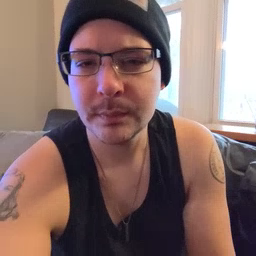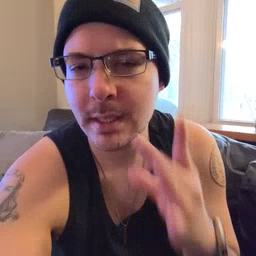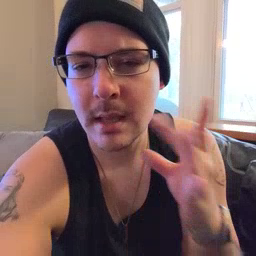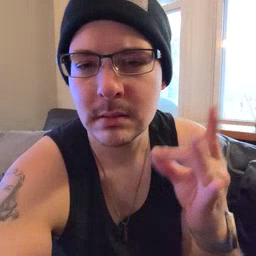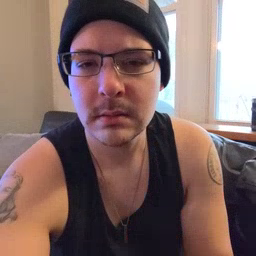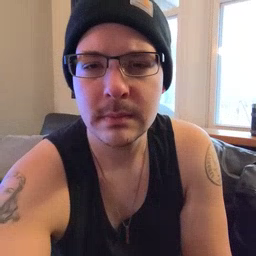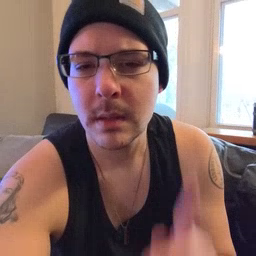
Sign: cat